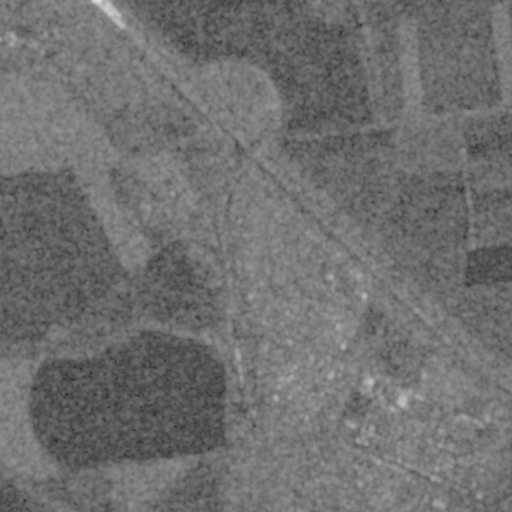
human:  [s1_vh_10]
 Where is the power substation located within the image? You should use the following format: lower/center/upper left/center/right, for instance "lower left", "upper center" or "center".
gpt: The power substation is located in the center left of the image.
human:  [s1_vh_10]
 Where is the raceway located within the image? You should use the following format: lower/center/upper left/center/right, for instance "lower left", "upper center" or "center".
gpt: The raceway is located in the center right of the image.
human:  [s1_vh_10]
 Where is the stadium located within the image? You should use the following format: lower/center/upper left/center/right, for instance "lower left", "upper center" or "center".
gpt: The stadium is located in the lower right of the image.
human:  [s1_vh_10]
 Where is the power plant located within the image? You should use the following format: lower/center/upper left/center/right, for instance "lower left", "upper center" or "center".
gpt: There is no power plant in the image.

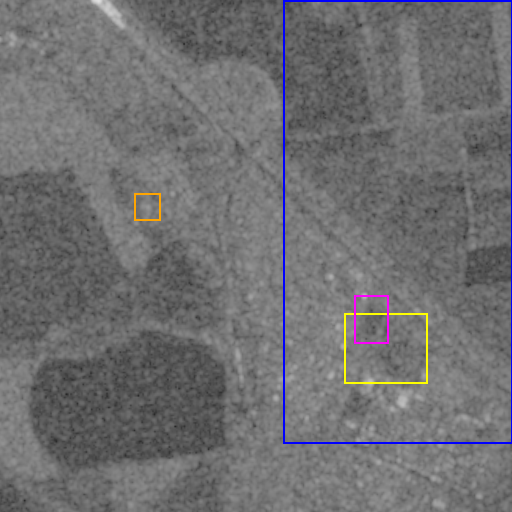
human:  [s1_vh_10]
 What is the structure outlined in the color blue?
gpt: The structure outlined in blue is a crop field.
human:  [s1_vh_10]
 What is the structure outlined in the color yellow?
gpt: The structure outlined in yellow is a park.
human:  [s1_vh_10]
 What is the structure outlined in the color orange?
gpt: The structure outlined in orange is a power substation.
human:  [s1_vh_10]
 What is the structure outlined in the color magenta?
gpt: The structure outlined in magenta is a stadium.
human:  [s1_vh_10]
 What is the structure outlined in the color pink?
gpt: There is no pink outline.